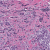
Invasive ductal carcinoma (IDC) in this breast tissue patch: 1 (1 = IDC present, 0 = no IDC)